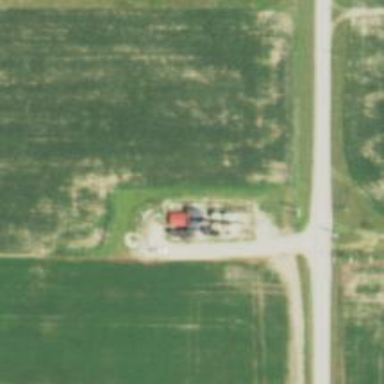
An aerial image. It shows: Storage tank that is man-made.